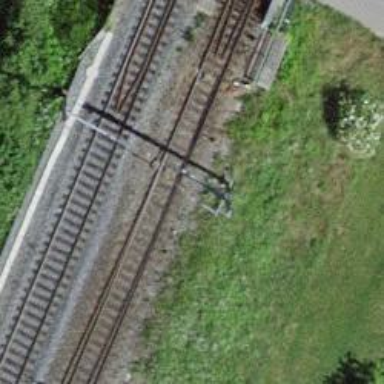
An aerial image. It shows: Single-track electrified railway with contact line.